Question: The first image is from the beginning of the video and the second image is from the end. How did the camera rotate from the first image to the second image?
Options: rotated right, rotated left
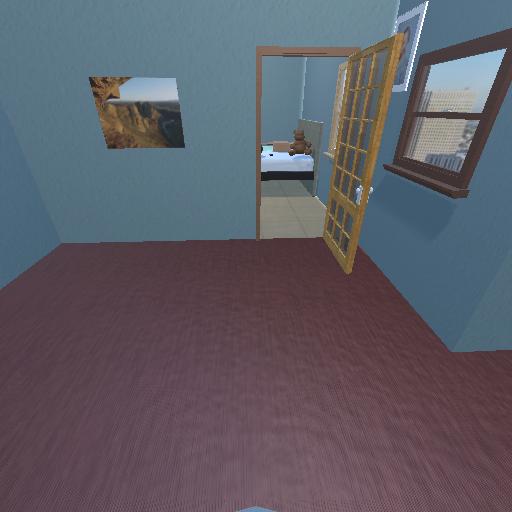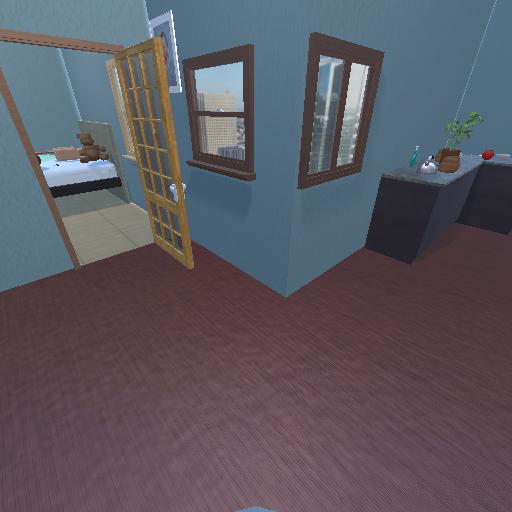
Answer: rotated right